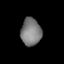
Tissue: lung
Cell type: Epithelial cells
Senescence score: 0.2229
Nuclear area (px): 547
Mean DAPI intensity: 123.872